Question: I've been messing with CSS, trying to understand floats, etc. Here is what the issue looks like:

As you can see, the yellow box floats behind the gray and past it. How do I make it stop right before box Two? <URL>:
'''
<style>
/*resests begin*/
html, body, div, span, object, iframe,
h1, h2, h3, h4, h5, h6, p, blockquote, pre,
abbr, address, cite, code, del, dfn, em, img, ins, kbd, q, samp,
small, strong, sub, sup, var, b, i, dl, dt, dd,
fieldset, form, label, legend,
table, caption, tbody, tfoot, thead, tr, th, td,
article, aside, canvas, details, figcaption, figure,
footer, header, hgroup, menu, nav, section, summary,
time, mark, audio, video {
margin: 0;
padding: 0;
border: 0;
font-size: 100%;
font: inherit;
/*vertical-align: baseline; */
font-weight:normal;
}
article, aside, details, figcaption, figure,
footer, header, hgroup, menu, nav, section {
display: block;
}
/*resests end*/
body {
font-size:16px;
margin:5px;
}
h1 {font-size:2em;}
nav {
background-color:#ccc;
padding:5px;
width:200px;
height:200px;
margin:10px;
}
#a {
background-color:#FFC;
padding:10px;
}
.r-set {
padding-left:10px;
float:right;
}
</style>
</head>
<body>
<h1>Title</h1>
<nav class="r-set">
<p><a href="#">Two</a></p>
</nav>
<div id="a">
<h3>One</h3>
</div>
</body>
</html>
'''
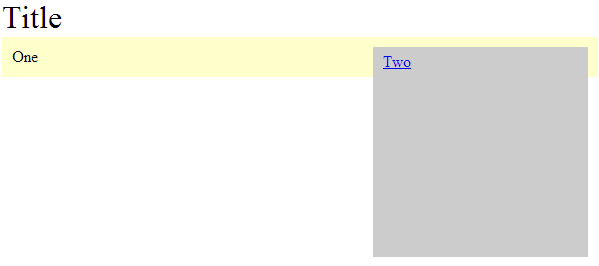
Answer: When you float an element you take it out of the flow of the DOM. To make it interact with Box One, you need to float Box One as well:
'''
#a {
background-color: #FFFFCC;
float: left;
padding: 10px;
width: 190px;
}
'''
Notice the width is specified, too. This is because you want to put both boxes in a wrapper and specify the width of it, too:
HTML
'''
<div id="wrapper">
<h1>Title</h1>
<nav class="r-set">
<p><a href="#">Two</a></p>
</nav>
<div id="a">
<h3>One</h3>
</div>
</div>
'''
CSS
'''
#wrapper{
width: 445px;
}
'''
Whenever you're floating elements it's a good idea to put them in a wrapper like this so you bring them back into the DOM, so to speak. This will avoid problems like you experienced with Box One rendering behind box 2.
Here's a <URL> bringing it all together. BTW, if you want Box Two to sit completely flush against Box One, take away its left margin.
---
EDIT:
To make Box Two static and Box One expandable you should use the same CSS and markup. Just take away Box One's float and width properties and give it a right-margin of 225px (the width of Box Two minus the right margin). Here's the updated <URL>.